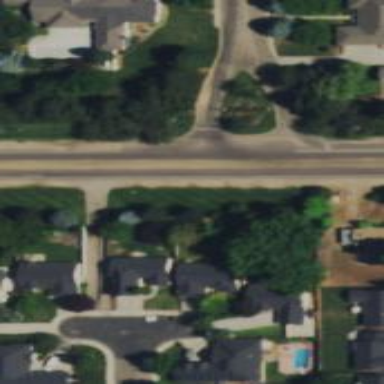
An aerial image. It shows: Asphalt road with primary link designation.